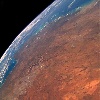
Label: land